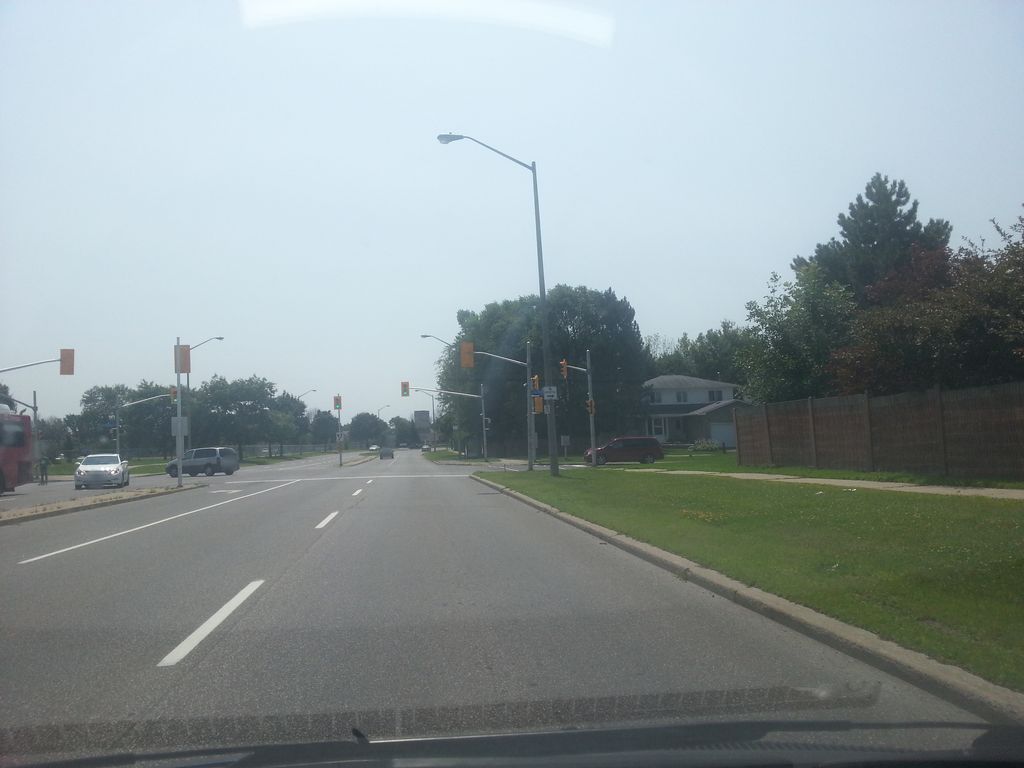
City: ottawa-gatineau